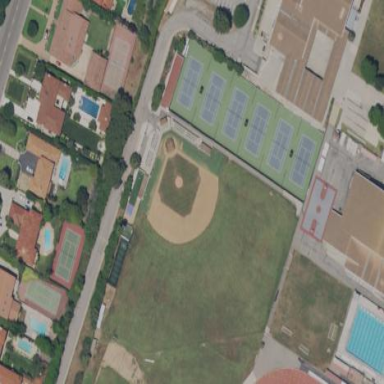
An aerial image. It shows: Sports centre dedicated to tennis.